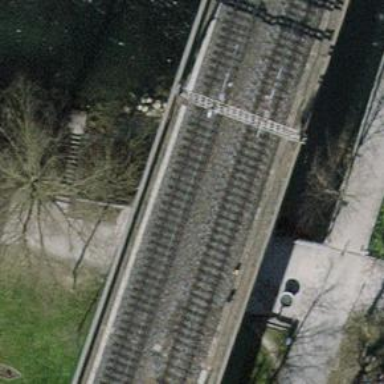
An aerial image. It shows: Viaduct railway bridge with electrified contact lines. The railway has single track.